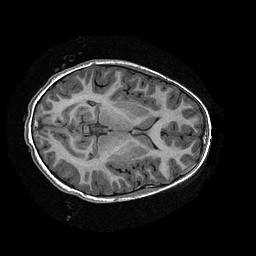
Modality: T1w
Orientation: axial
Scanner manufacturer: ge
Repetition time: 0.008096 s
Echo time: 0.00318 s